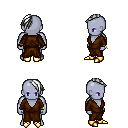
a pixel art fantasy rpg character, male body template, dark elf, purple skin, brown robe, magenta pants, white long mohawk hairstyle, bracelets, gold boots, four views (front, back, left, right), 2x2 character sprite sheet, small pixel art, hard edges, no anti-aliasing